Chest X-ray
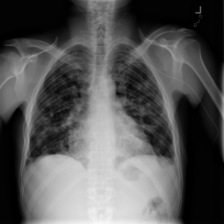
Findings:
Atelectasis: negative
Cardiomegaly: negative
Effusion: negative
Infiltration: negative
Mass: negative
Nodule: positive
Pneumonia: negative
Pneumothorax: negative
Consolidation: negative
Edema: negative
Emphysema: negative
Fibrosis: negative
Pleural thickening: negative
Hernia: negative